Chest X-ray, PA view. Patient: 34 years old, sex M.
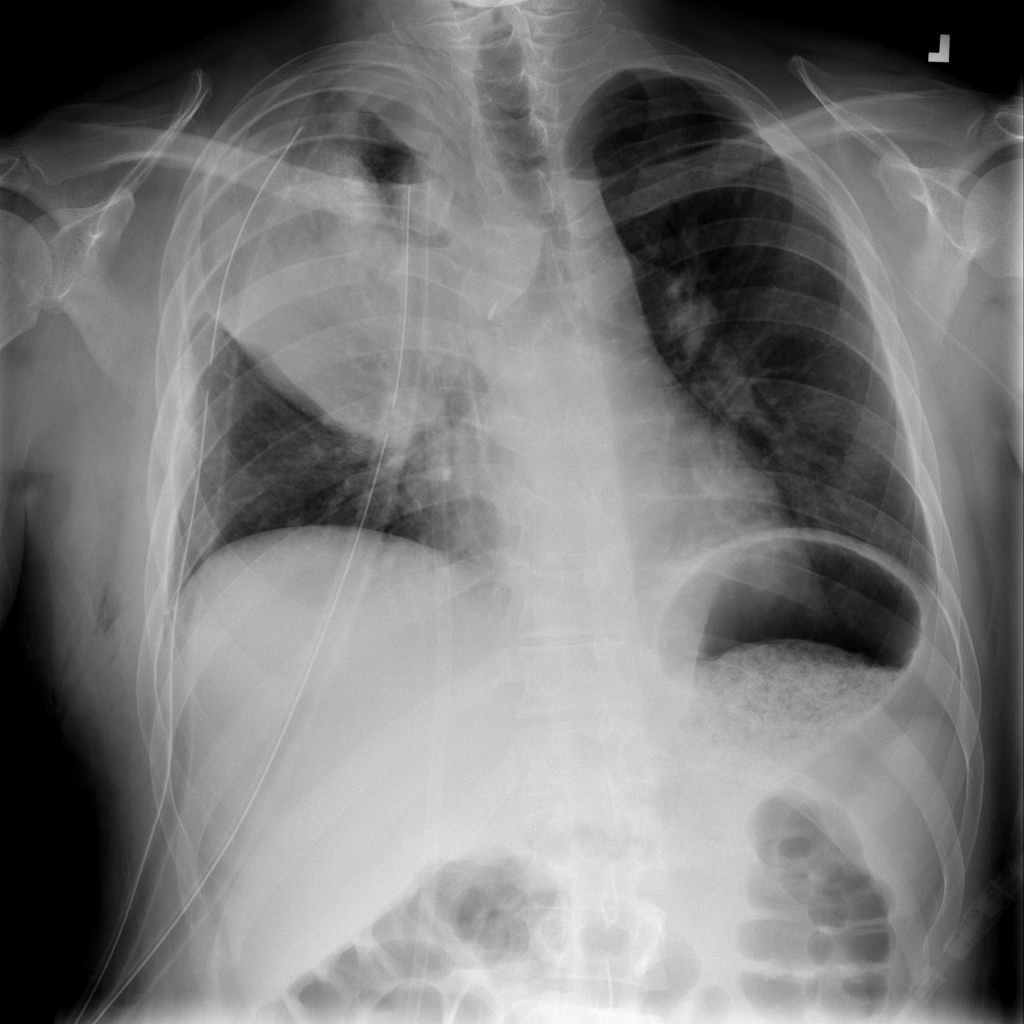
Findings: Consolidation